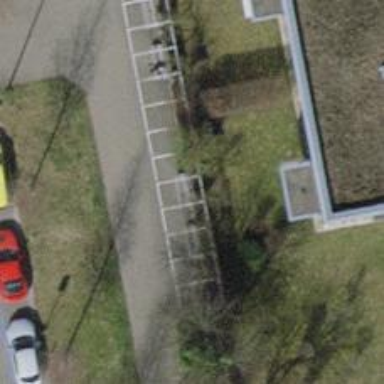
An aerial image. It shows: Brown bench in the vicinity.